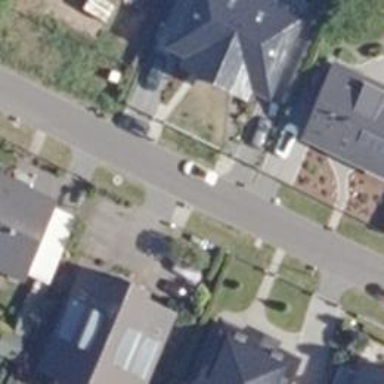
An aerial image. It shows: Smooth asphalt road in residential area.